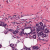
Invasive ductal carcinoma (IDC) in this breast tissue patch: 0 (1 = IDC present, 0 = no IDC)